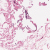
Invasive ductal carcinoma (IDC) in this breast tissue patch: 0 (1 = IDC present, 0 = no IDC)